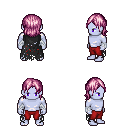
a pixel art fantasy rpg character, male body template, dark elf, purple skin, black tattered cape, red pants, pink long bangs hairstyle, white cloth bandages, four views (front, back, left, right), 2x2 character sprite sheet, small pixel art, hard edges, no anti-aliasing